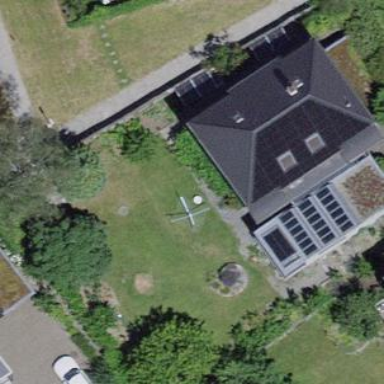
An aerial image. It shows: Detached building with hipped roof shape.